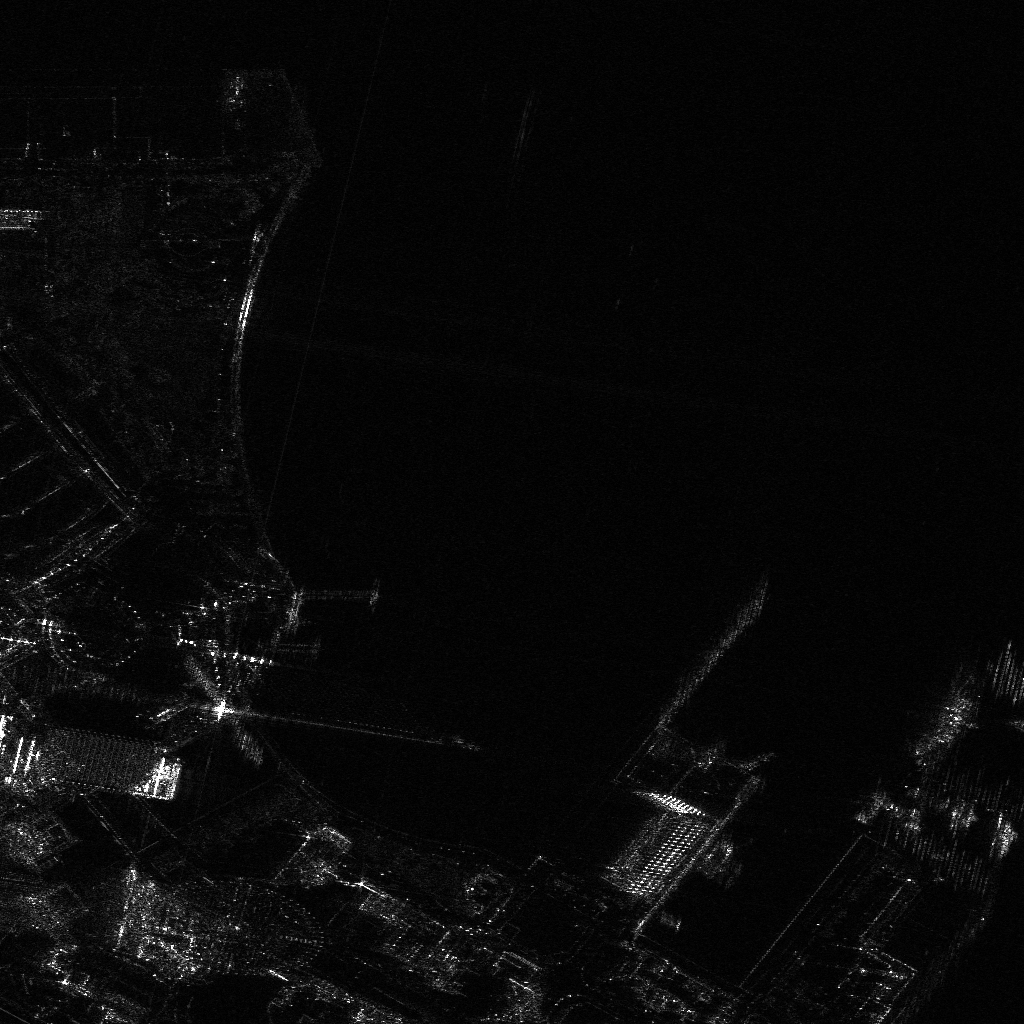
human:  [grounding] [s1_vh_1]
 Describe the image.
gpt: In the satellite image, there is  <ref>1 large container </ref> <box>[[68, 80, 71, 87, 36]]</box> located at bottom,  <ref>1 large container </ref> <box>[[91, 64, 93, 74, 40]]</box> located at right,  <ref>2 medium container </ref> <box>[[96, 79, 97, 83, 17], [97, 79, 98, 83, 17]]</box> located at bottom right.